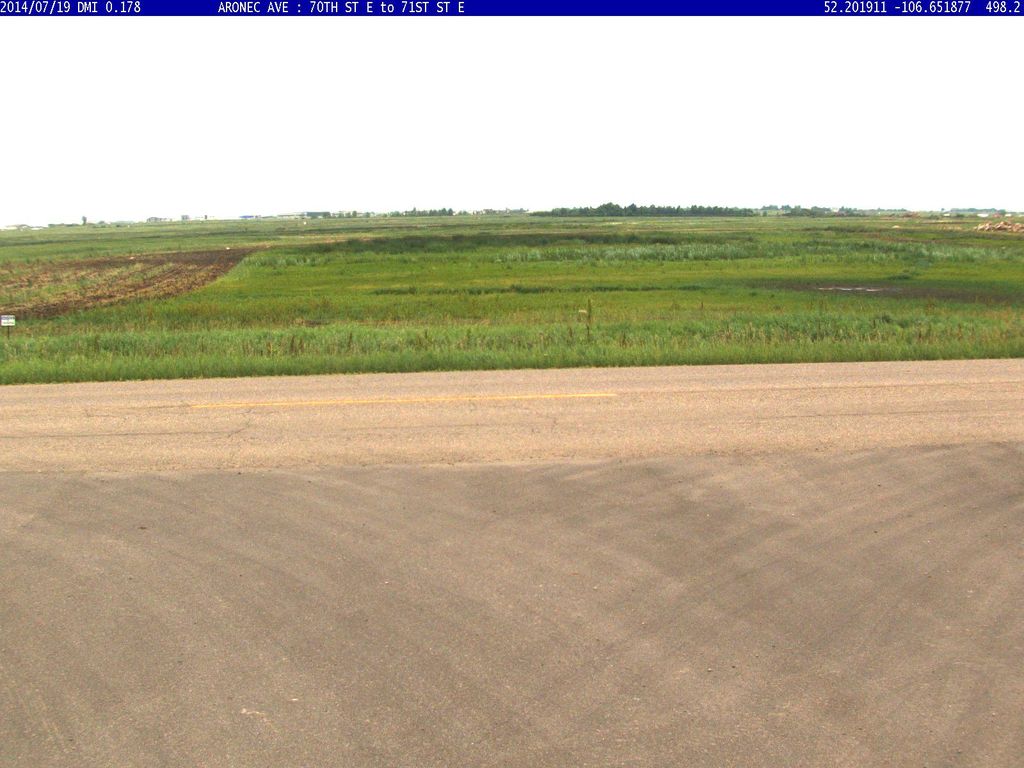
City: saskatoon